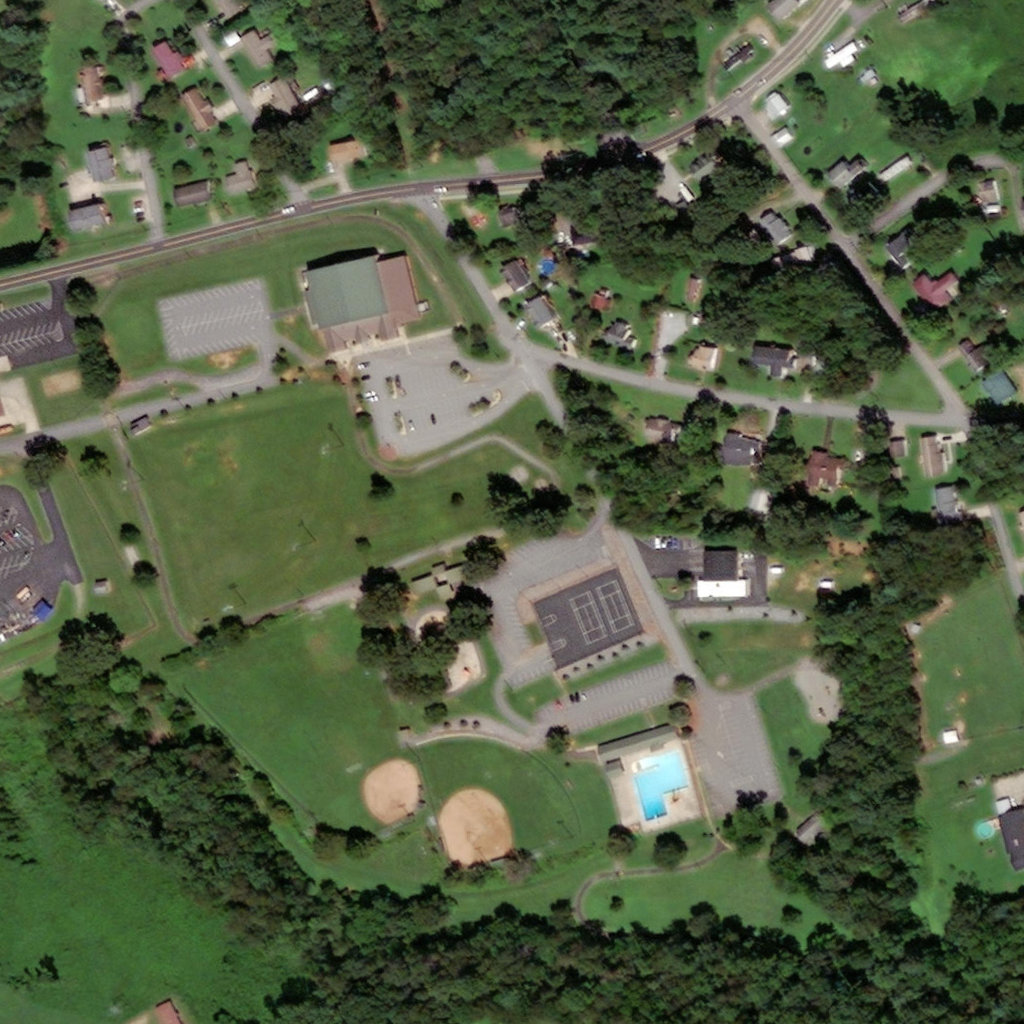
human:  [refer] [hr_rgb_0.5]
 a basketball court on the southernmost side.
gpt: <box>[[51, 57, 56, 64, 0]]</box>